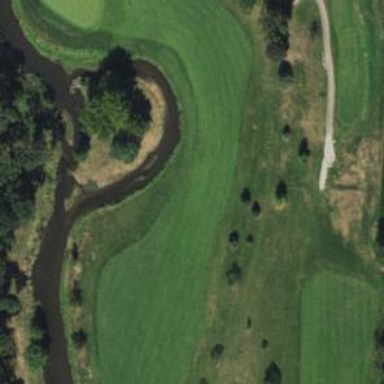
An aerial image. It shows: Golf hole.